Question: Consider this block of code which uses NSComparisonResult, what can I do to make this return false? This should be able to parse strings that have multiple decimal points.
'''
let currentInstalledVersion = "16"
let currentAppStoreVersion = "16.0"
var newVersionExists = false
if (currentInstalledVersion.compare(currentAppStoreVersion, options: .NumericSearch) == NSComparisonResult.OrderedAscending) {
newVersionExists = true
}
'''
'newVersionExists' Outputs to true in playgrounds.

Could someone explain why that is the case?
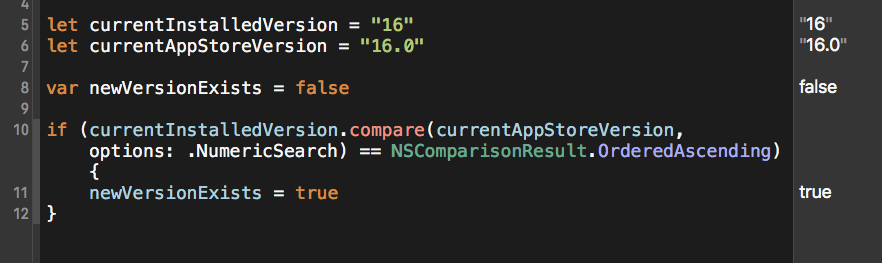
Answer: Your problem is more nuanced since your version strings can have varying numbers of subversion indicators. Try this:
'''
func compareVersion(v1: String, toVersion v2: String) -> NSComparisonResult {
var components1 = v1.componentsSeparatedByString(".")
var components2 = v2.componentsSeparatedByString(".")
let maxCount = max(components1.count, components2.count)
while components1.count < maxCount { components1.append("0") }
while components2.count < maxCount { components2.append("0") }
for i in 0..<maxCount {
let order = components1[i].compare(components2[i], options: .NumericSearch)
if order != .OrderedSame {
return order
}
}
return .OrderedSame
}
compareVersion("16", toVersion: "16.0") // .OrderedSame
compareVersion("17", toVersion: "17.0.0.1") // .OrderedAscending
compareVersion("18.1", toVersion: "18.0.0.1") // .OrderDescending
compareVersion("19a2", toVersion: "19a10") // .OrderedAscending
'''